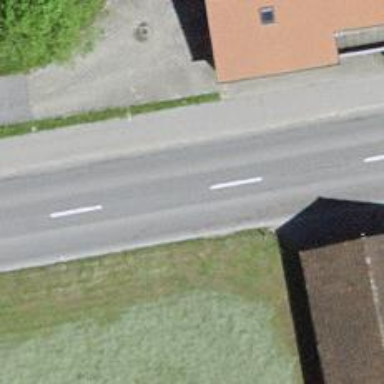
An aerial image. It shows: Secondary road with asphalt surface.